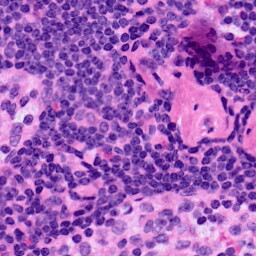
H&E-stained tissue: LymphNode